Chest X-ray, AP view. Patient: 19 years old, sex M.
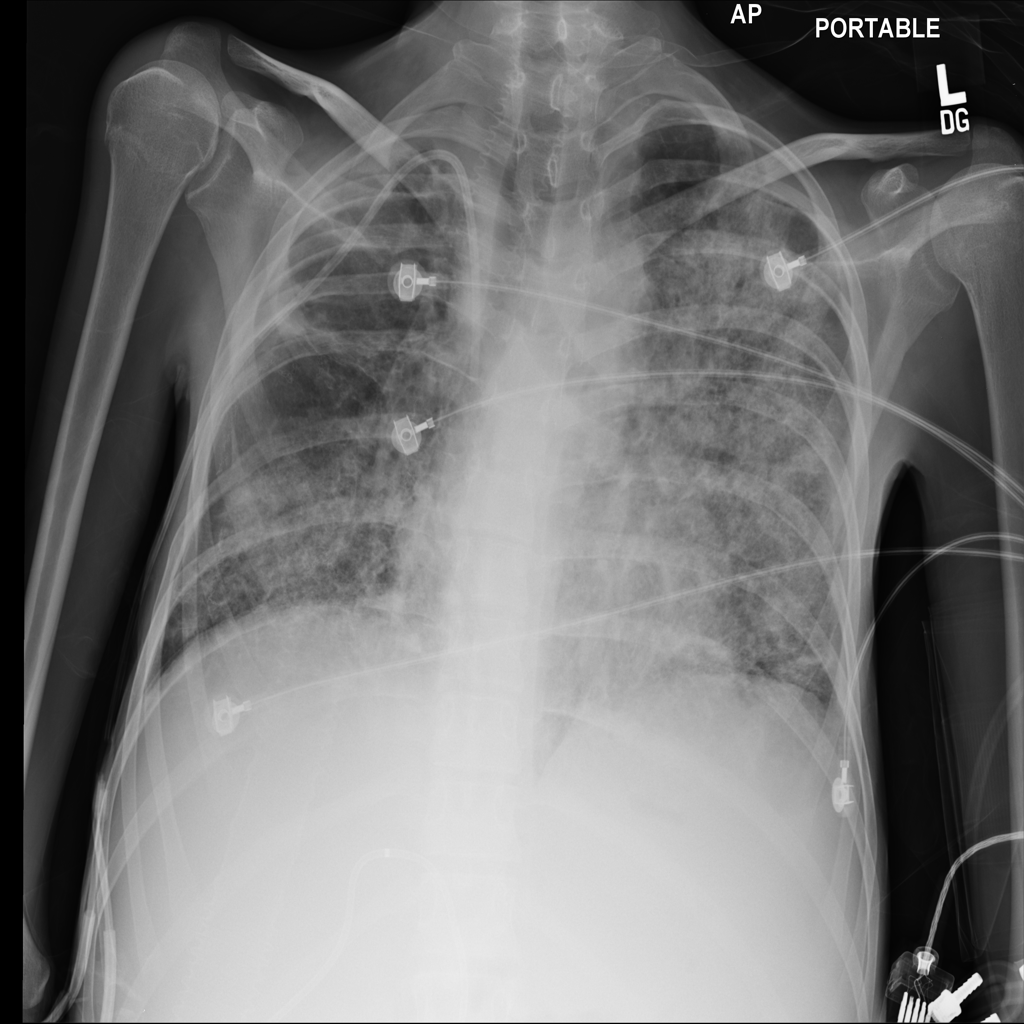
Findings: No Finding